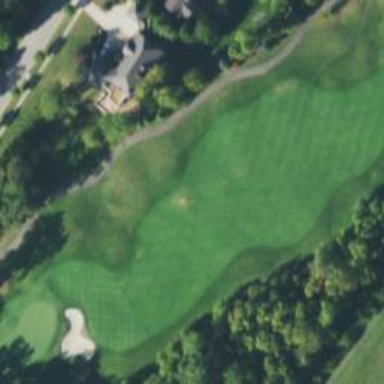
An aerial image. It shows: View of golf hole.